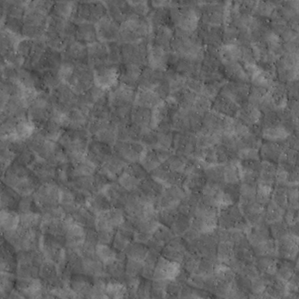
Label: non_frost